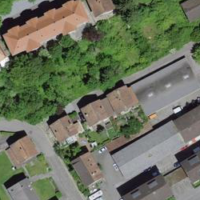
EUNIS habitat code: 54
Species observed at this site:
Allium ursinum